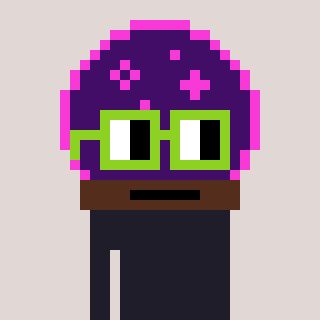
a pixel art character with square light green glasses, a crystalball-shaped head and a bege-colored body on a warm background